Interaction volume radius: 5 \u00c5
Interaction volume height: 20 \u00c5
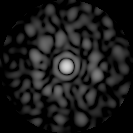
Disorder parameter: 0.8261